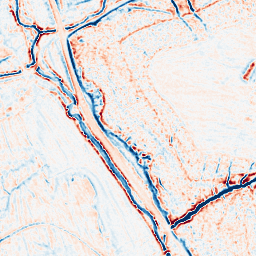
Category: edge_preserving
Decomposition family: bilateral
Decomposition parameters: d: 9
sigma_color: 150
sigma_space: 100
Upsampling method: bilinear
Upsampling parameters: scale: 2
Upsampling scale: 2